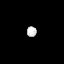
Tissue: prostate
Cell type: Epithelial cells
Senescence score: 0.3057
Nuclear area (px): 97
Mean DAPI intensity: 203.309